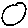
Label: circle